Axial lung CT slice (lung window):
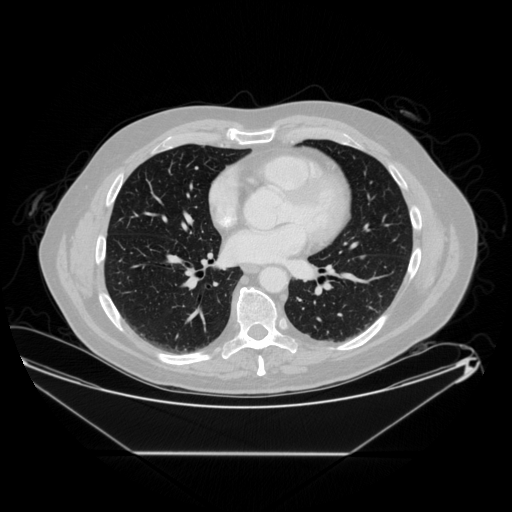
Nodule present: no